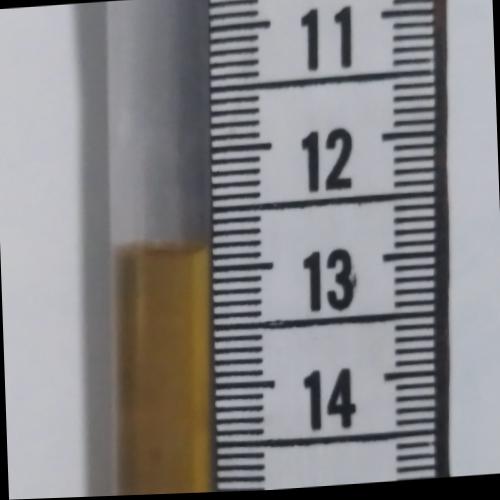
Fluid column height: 12.8 cm